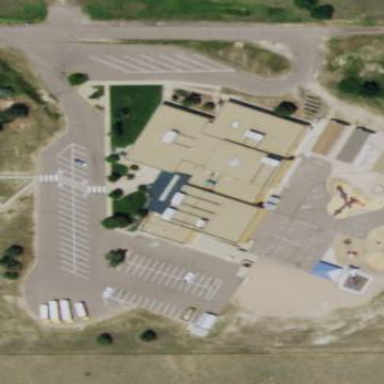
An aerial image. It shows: School building.